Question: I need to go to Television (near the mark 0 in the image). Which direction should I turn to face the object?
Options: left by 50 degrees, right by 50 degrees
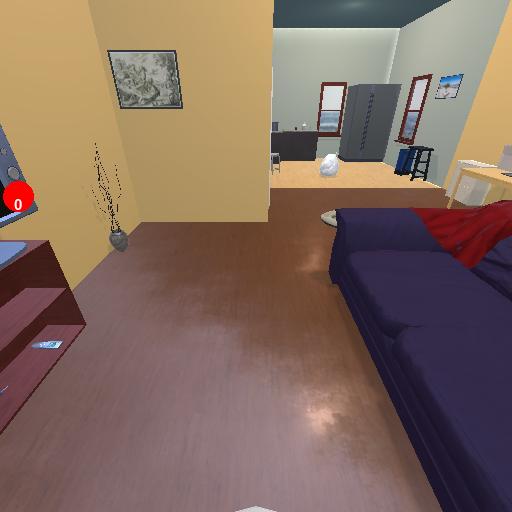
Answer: left by 50 degrees